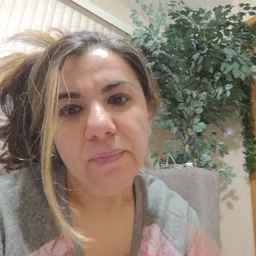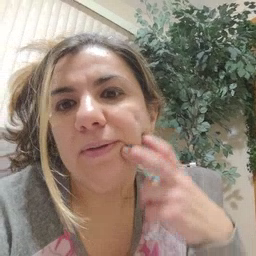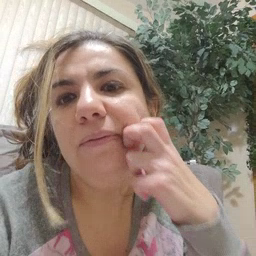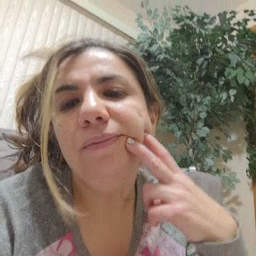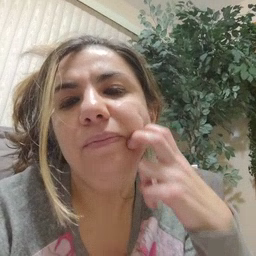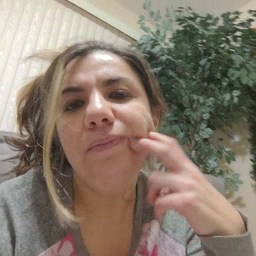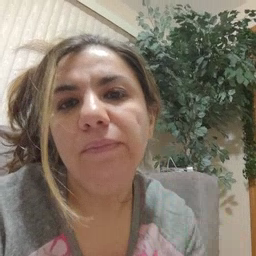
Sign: gum